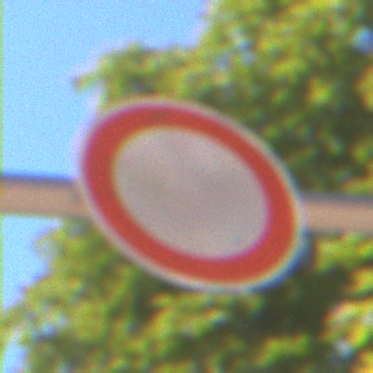
Verkehrszeichen: VerbotFahrzeugeAllerArt
Umgebung: Outdoor, Nature
Tageszeit: MorningAfternoon
Wetter: Clear
Licht: Natural
Jahreszeit: Summer
Kontrast: HighContrast